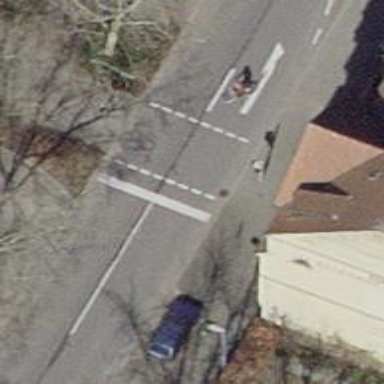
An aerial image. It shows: Crossing with traffic signals.